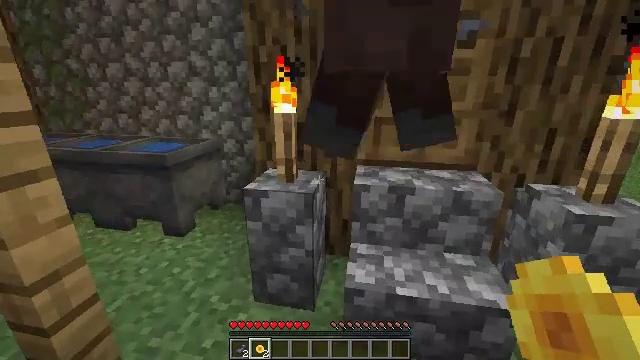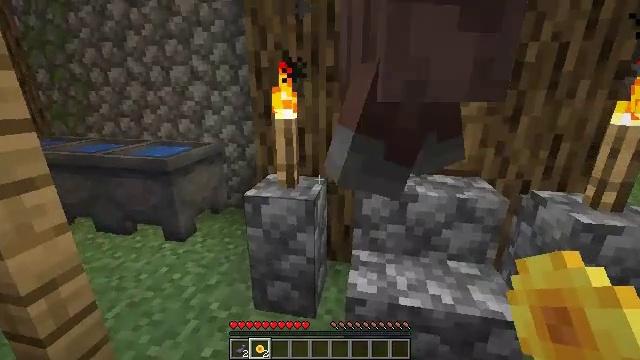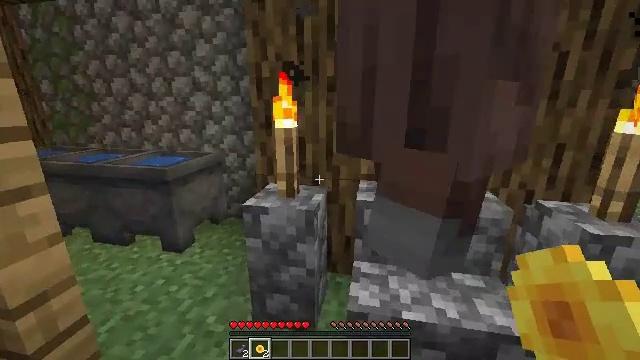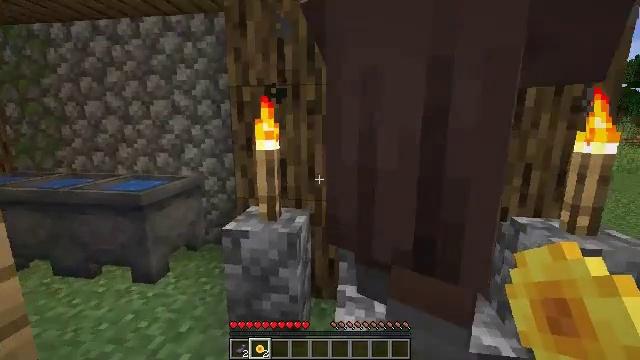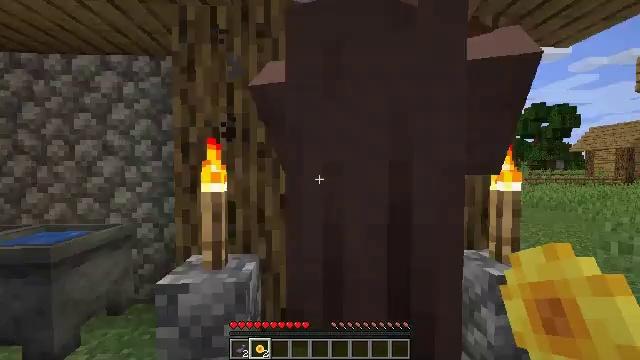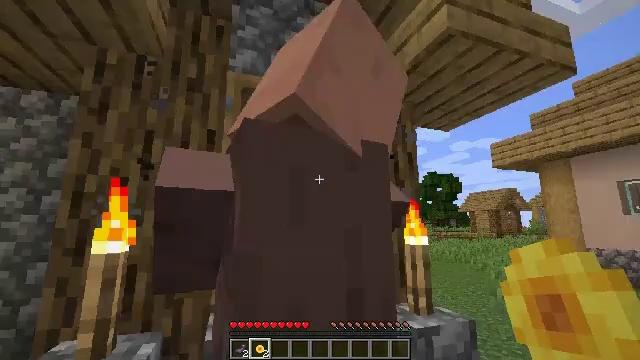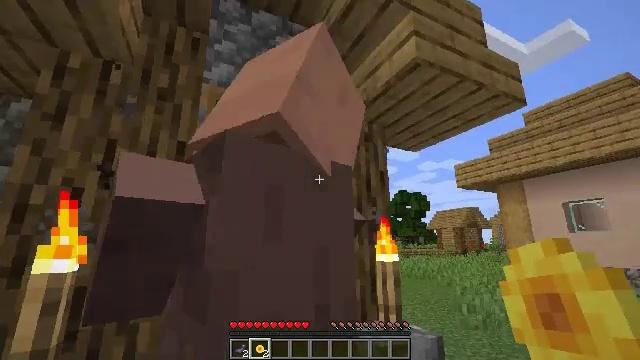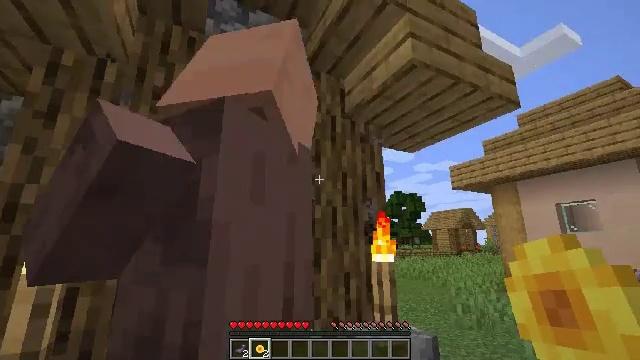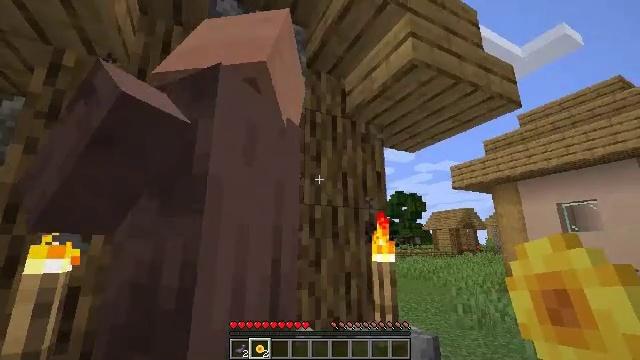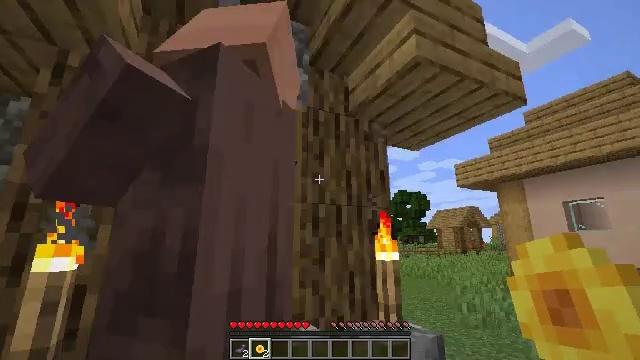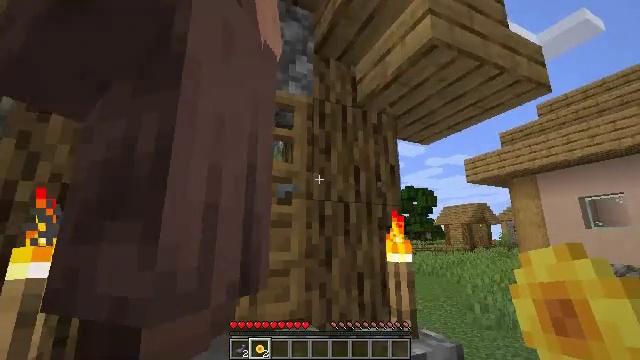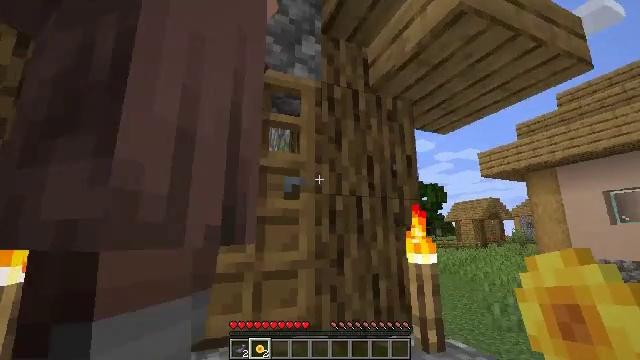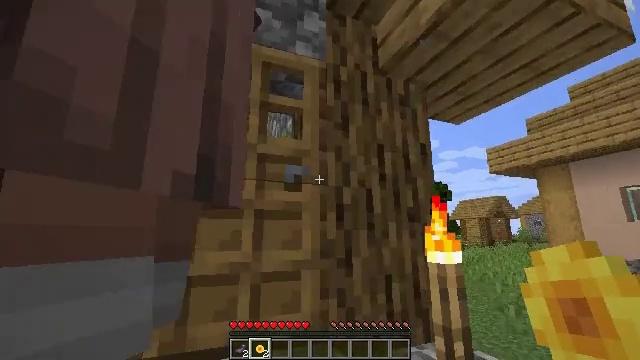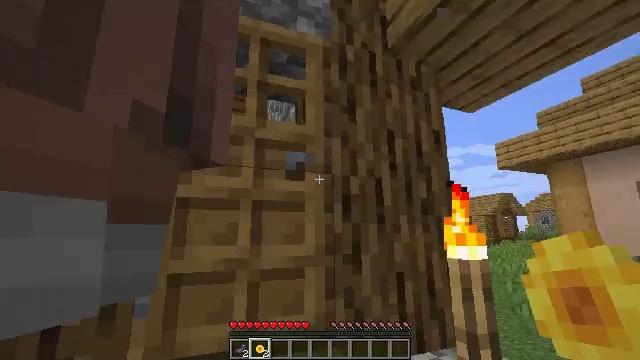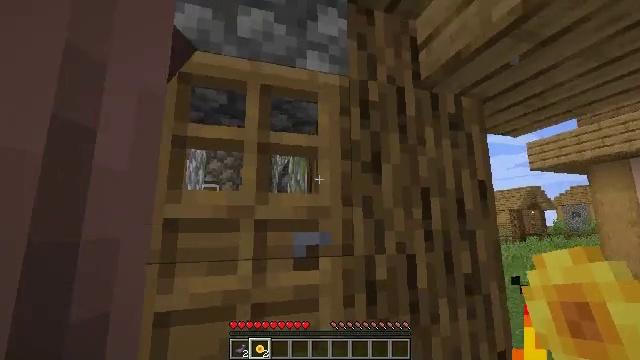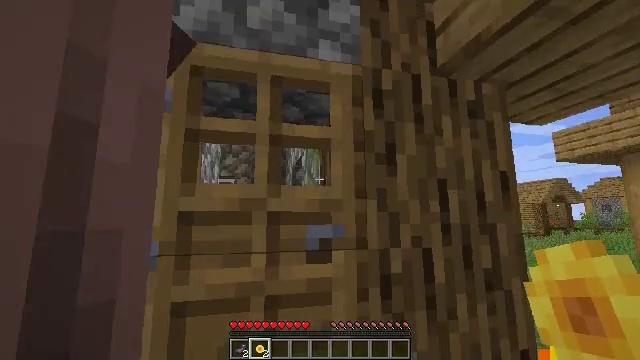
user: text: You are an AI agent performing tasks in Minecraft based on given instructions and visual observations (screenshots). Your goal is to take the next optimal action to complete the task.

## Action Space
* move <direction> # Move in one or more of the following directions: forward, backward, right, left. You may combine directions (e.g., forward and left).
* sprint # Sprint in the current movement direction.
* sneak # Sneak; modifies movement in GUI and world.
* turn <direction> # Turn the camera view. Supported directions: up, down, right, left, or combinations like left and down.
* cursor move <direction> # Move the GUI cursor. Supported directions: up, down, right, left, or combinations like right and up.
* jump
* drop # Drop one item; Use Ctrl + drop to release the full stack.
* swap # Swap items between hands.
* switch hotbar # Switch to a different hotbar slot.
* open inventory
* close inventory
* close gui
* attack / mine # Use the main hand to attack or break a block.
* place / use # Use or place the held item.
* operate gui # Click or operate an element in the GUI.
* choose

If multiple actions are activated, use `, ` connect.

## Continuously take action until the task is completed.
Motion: motion action
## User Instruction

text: Generate yellow dye within the crafting interface.
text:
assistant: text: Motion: no_op
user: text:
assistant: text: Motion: turn up
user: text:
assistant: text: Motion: turn right and up
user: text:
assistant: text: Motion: turn right and up
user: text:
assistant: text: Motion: turn right and up
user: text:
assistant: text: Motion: turn right and up
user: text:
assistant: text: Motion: no_op
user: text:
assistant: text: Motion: no_op
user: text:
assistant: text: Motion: move forward
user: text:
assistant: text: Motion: move forward, turn left
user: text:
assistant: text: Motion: move forward, turn left
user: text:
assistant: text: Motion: move forward
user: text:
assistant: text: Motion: move forward
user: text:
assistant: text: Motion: move forward, turn left and down
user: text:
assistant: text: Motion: turn left and down
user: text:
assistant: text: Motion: turn left and down
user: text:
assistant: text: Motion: turn left
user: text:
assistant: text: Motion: use / place
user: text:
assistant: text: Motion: move forward, use / place
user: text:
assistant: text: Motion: move forward
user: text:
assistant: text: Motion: move forward
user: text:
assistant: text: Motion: move forward, turn left and down
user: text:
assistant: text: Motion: move forward, turn left and down
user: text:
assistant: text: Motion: move forward, turn left and down
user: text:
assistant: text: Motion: move forward
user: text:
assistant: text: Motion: move forward
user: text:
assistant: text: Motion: move forward, turn right and up
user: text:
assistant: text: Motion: move forward, turn right
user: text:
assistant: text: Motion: move forward, turn right
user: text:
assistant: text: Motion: move forward, turn right